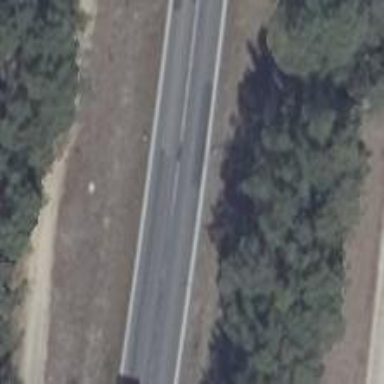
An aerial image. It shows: Asphalt road classified as primary highway.